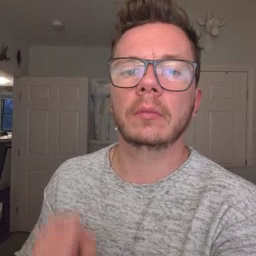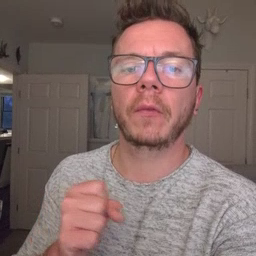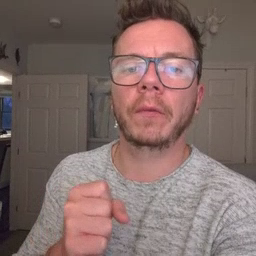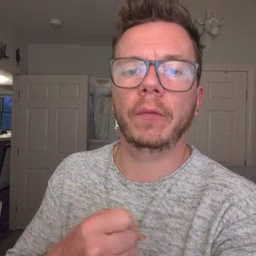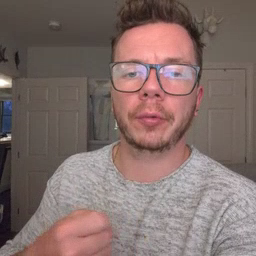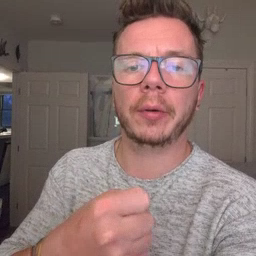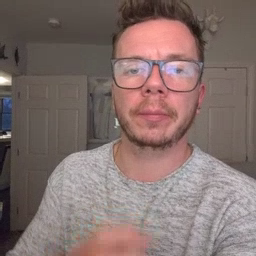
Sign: refrigerator